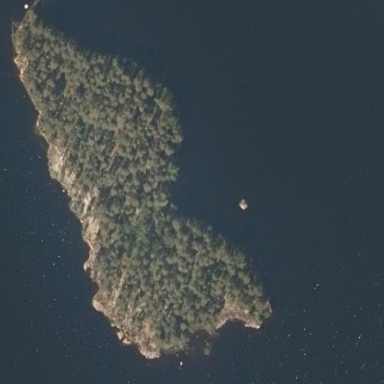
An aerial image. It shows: Islet surrounded by woodland.